Question: Using the Datepicker the year drop down by default shows only 10 years. The user has to click the last year in order to get more years added.
How can we set the initial range to be 100 years so that the user will see a large list by default?

'''
function InitDatePickers() {
$(".datepicker").datepicker({
changeMonth: true,
changeYear: true,
showButtonPanel: true,
maxDate: '@maxDate',
minDate: '@minDate'
});
}
'''
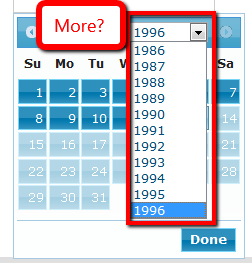
Answer: You can set the year range using this option per documentation here <URL>
'''
yearRange: '1950:2013', // specifying a hard coded year range
'''
or this way
'''
yearRange: "-100:+0", // last hundred years
'''
From the Docs
> Default: "c-10:c+10"The range of years displayed in the year drop-down: either relative to today's year ("-nn:+nn"), relative to the currently selected year ("c-nn:c+nn"), absolute ("nnnn:nnnn"), or combinations of these formats ("nnnn:-nn"). Note that this option only affects what appears in the drop-down, to restrict which dates may be selected use the minDate and/or maxDate options.